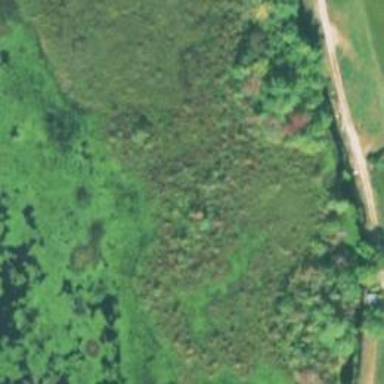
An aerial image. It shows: Marshy wetland area.